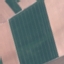
Land use / land cover class: AnnualCrop